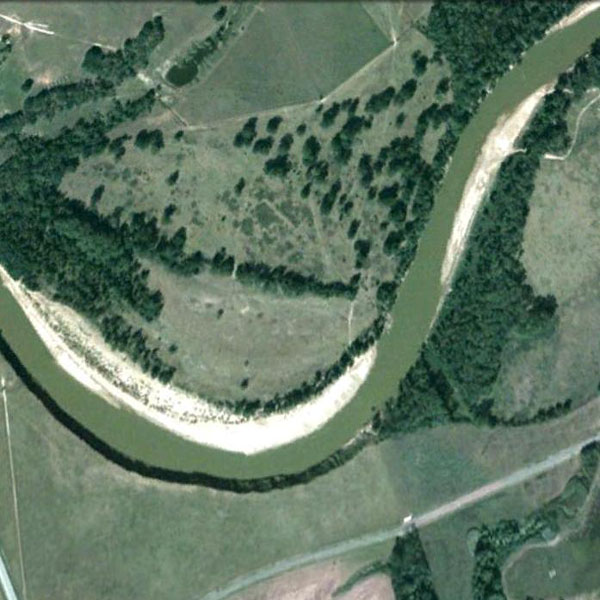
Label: River